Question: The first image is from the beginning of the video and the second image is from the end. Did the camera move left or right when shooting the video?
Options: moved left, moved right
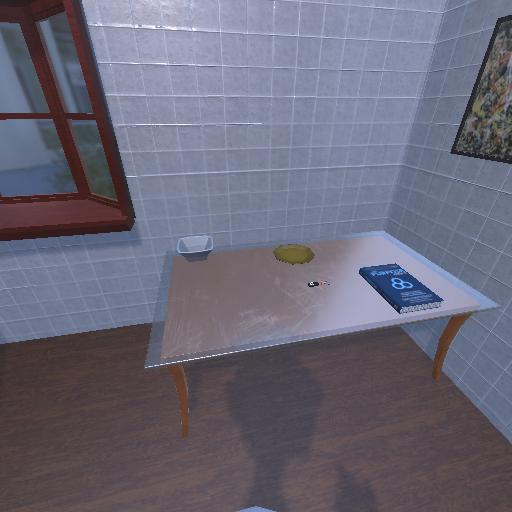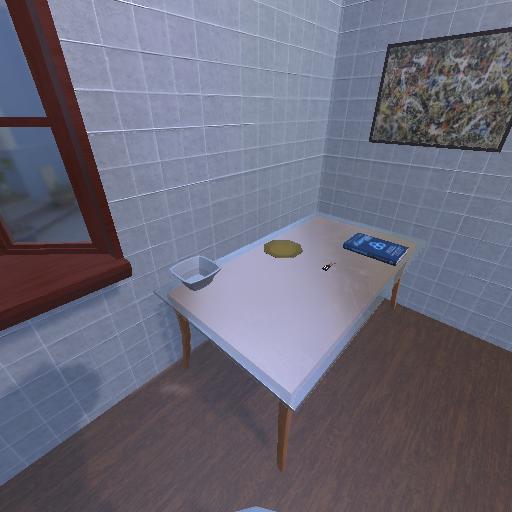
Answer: moved left